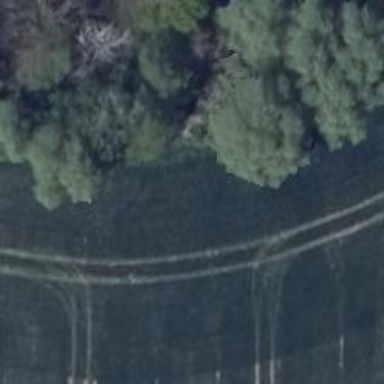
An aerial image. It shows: Row of trees in natural setting.